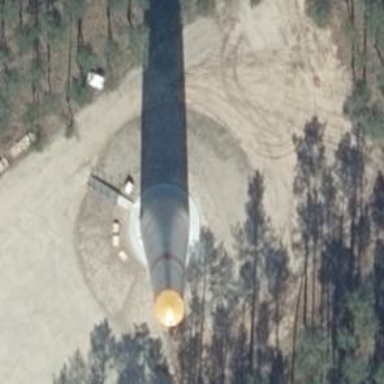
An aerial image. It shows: Wind generator with horizontal axis. The generator is wind turbine.